Interaction volume radius: 10 \u00c5
Interaction volume height: 35 \u00c5
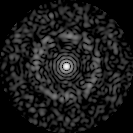
Disorder parameter: 0.8464